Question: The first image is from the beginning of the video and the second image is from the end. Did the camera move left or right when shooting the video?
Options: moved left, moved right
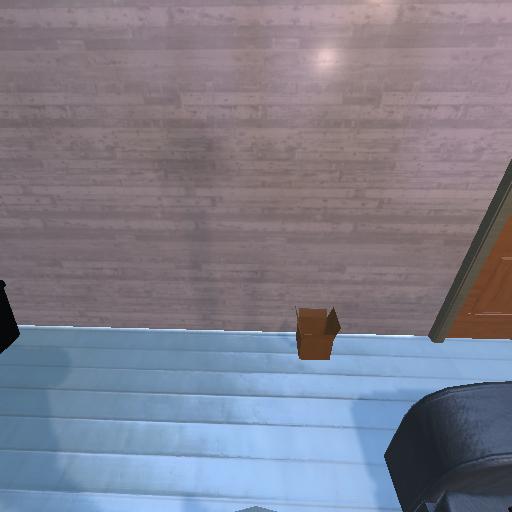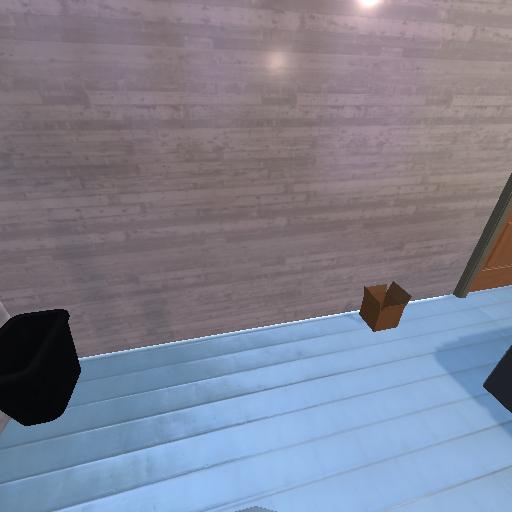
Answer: moved left